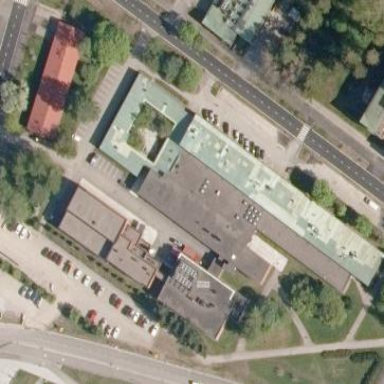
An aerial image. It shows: Paved parking area.